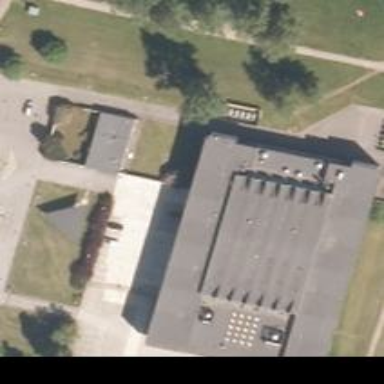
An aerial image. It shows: School building.